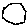
Label: hexagon